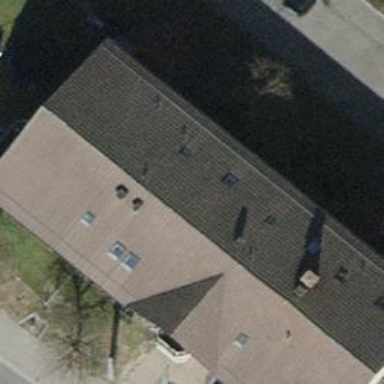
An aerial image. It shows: Apartments building with gabled tile roof.